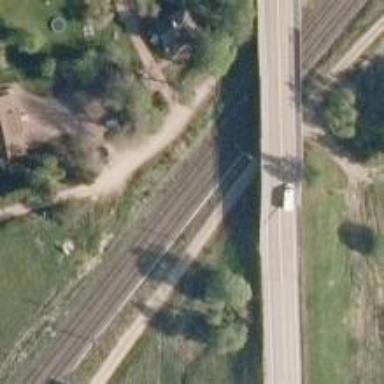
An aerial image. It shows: Railway with continuous electrified contact line.